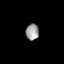
Tissue: lung
Cell type: Myeloid cells
Senescence score: 0.5421
Nuclear area (px): 205
Mean DAPI intensity: 158.434